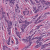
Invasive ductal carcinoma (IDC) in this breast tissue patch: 1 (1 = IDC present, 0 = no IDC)